Question:
My question is about renaming table into 'order' as mentioned in photo.
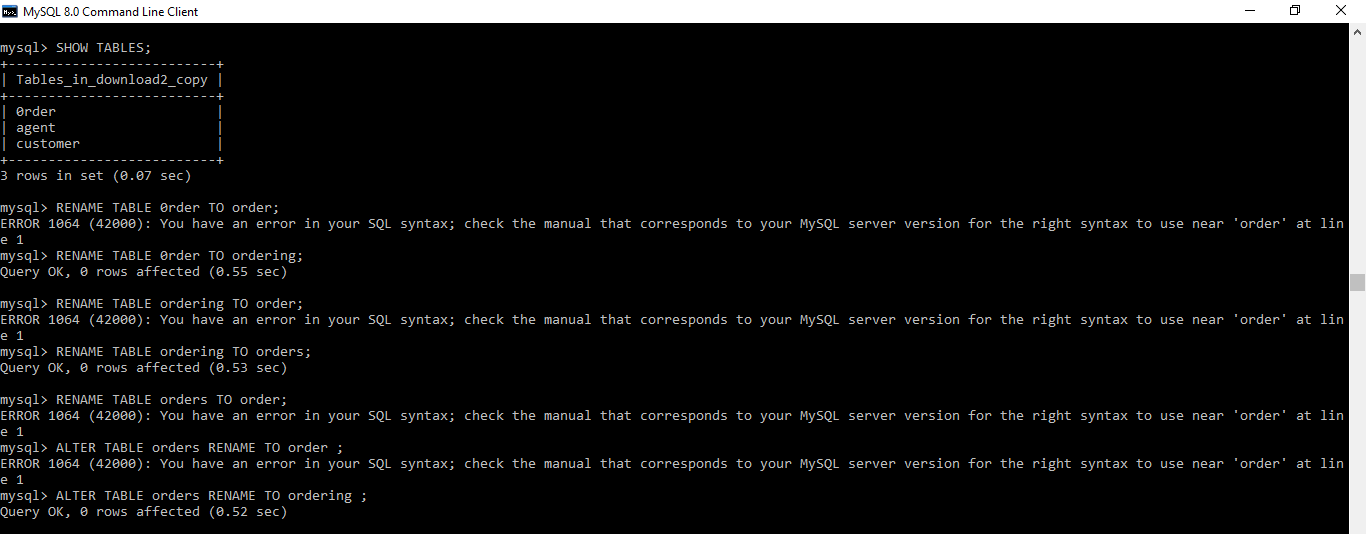
Answer: . 'ORDER' is a Reserved Keyword in MySQL.
'orders''orderdata'
Still, if you want to use 'order' only, then you will have to use around it, like below:
'''
CREATE TABLE 'order' (....
'''
or (in your case):
'''
RENAME TABLE ordering TO 'order'
'''
Check the complete list of Keywords and Reserved Keywords in MySQL here: <URL>